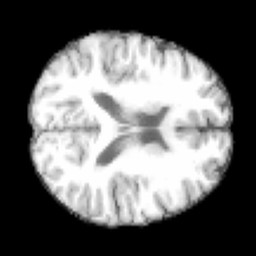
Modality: T1w
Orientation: axial